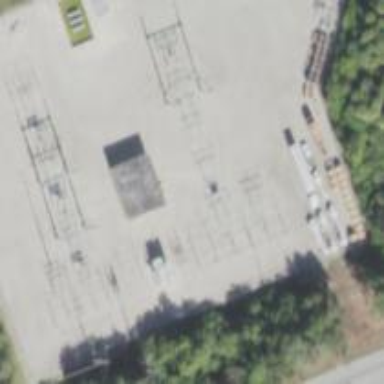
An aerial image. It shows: Switch for power supply.